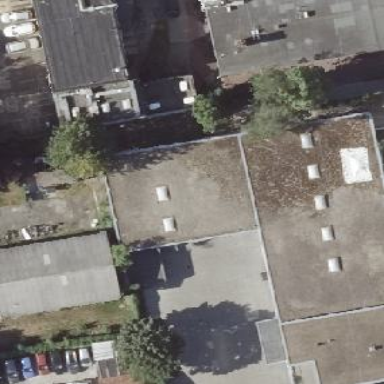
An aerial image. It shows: Commercial building.